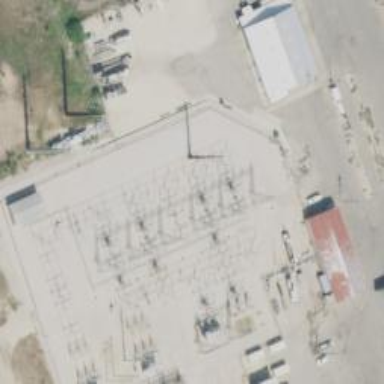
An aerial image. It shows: Power tower.